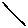
Label: line